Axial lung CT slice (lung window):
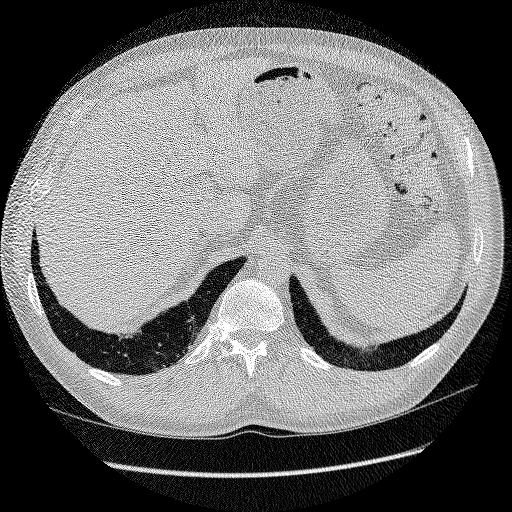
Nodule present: no